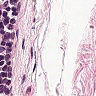
Metastatic tissue present: no